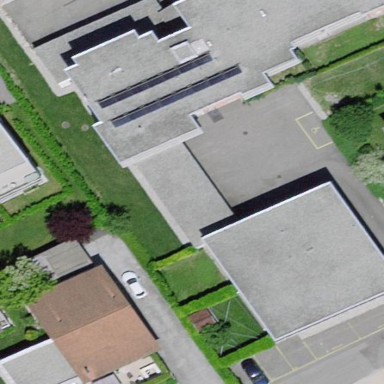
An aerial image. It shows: Garage.